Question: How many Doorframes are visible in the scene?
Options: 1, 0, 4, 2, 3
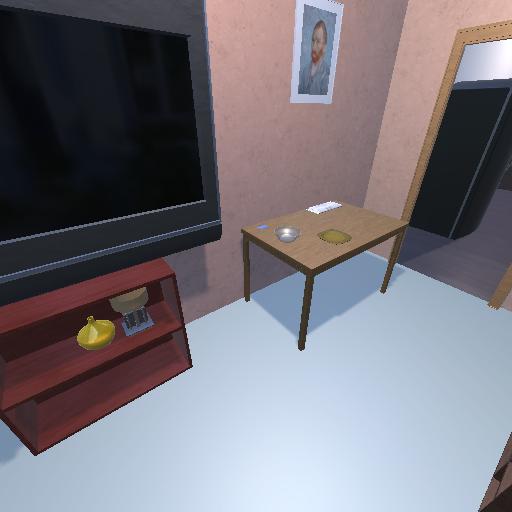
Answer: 1